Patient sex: M
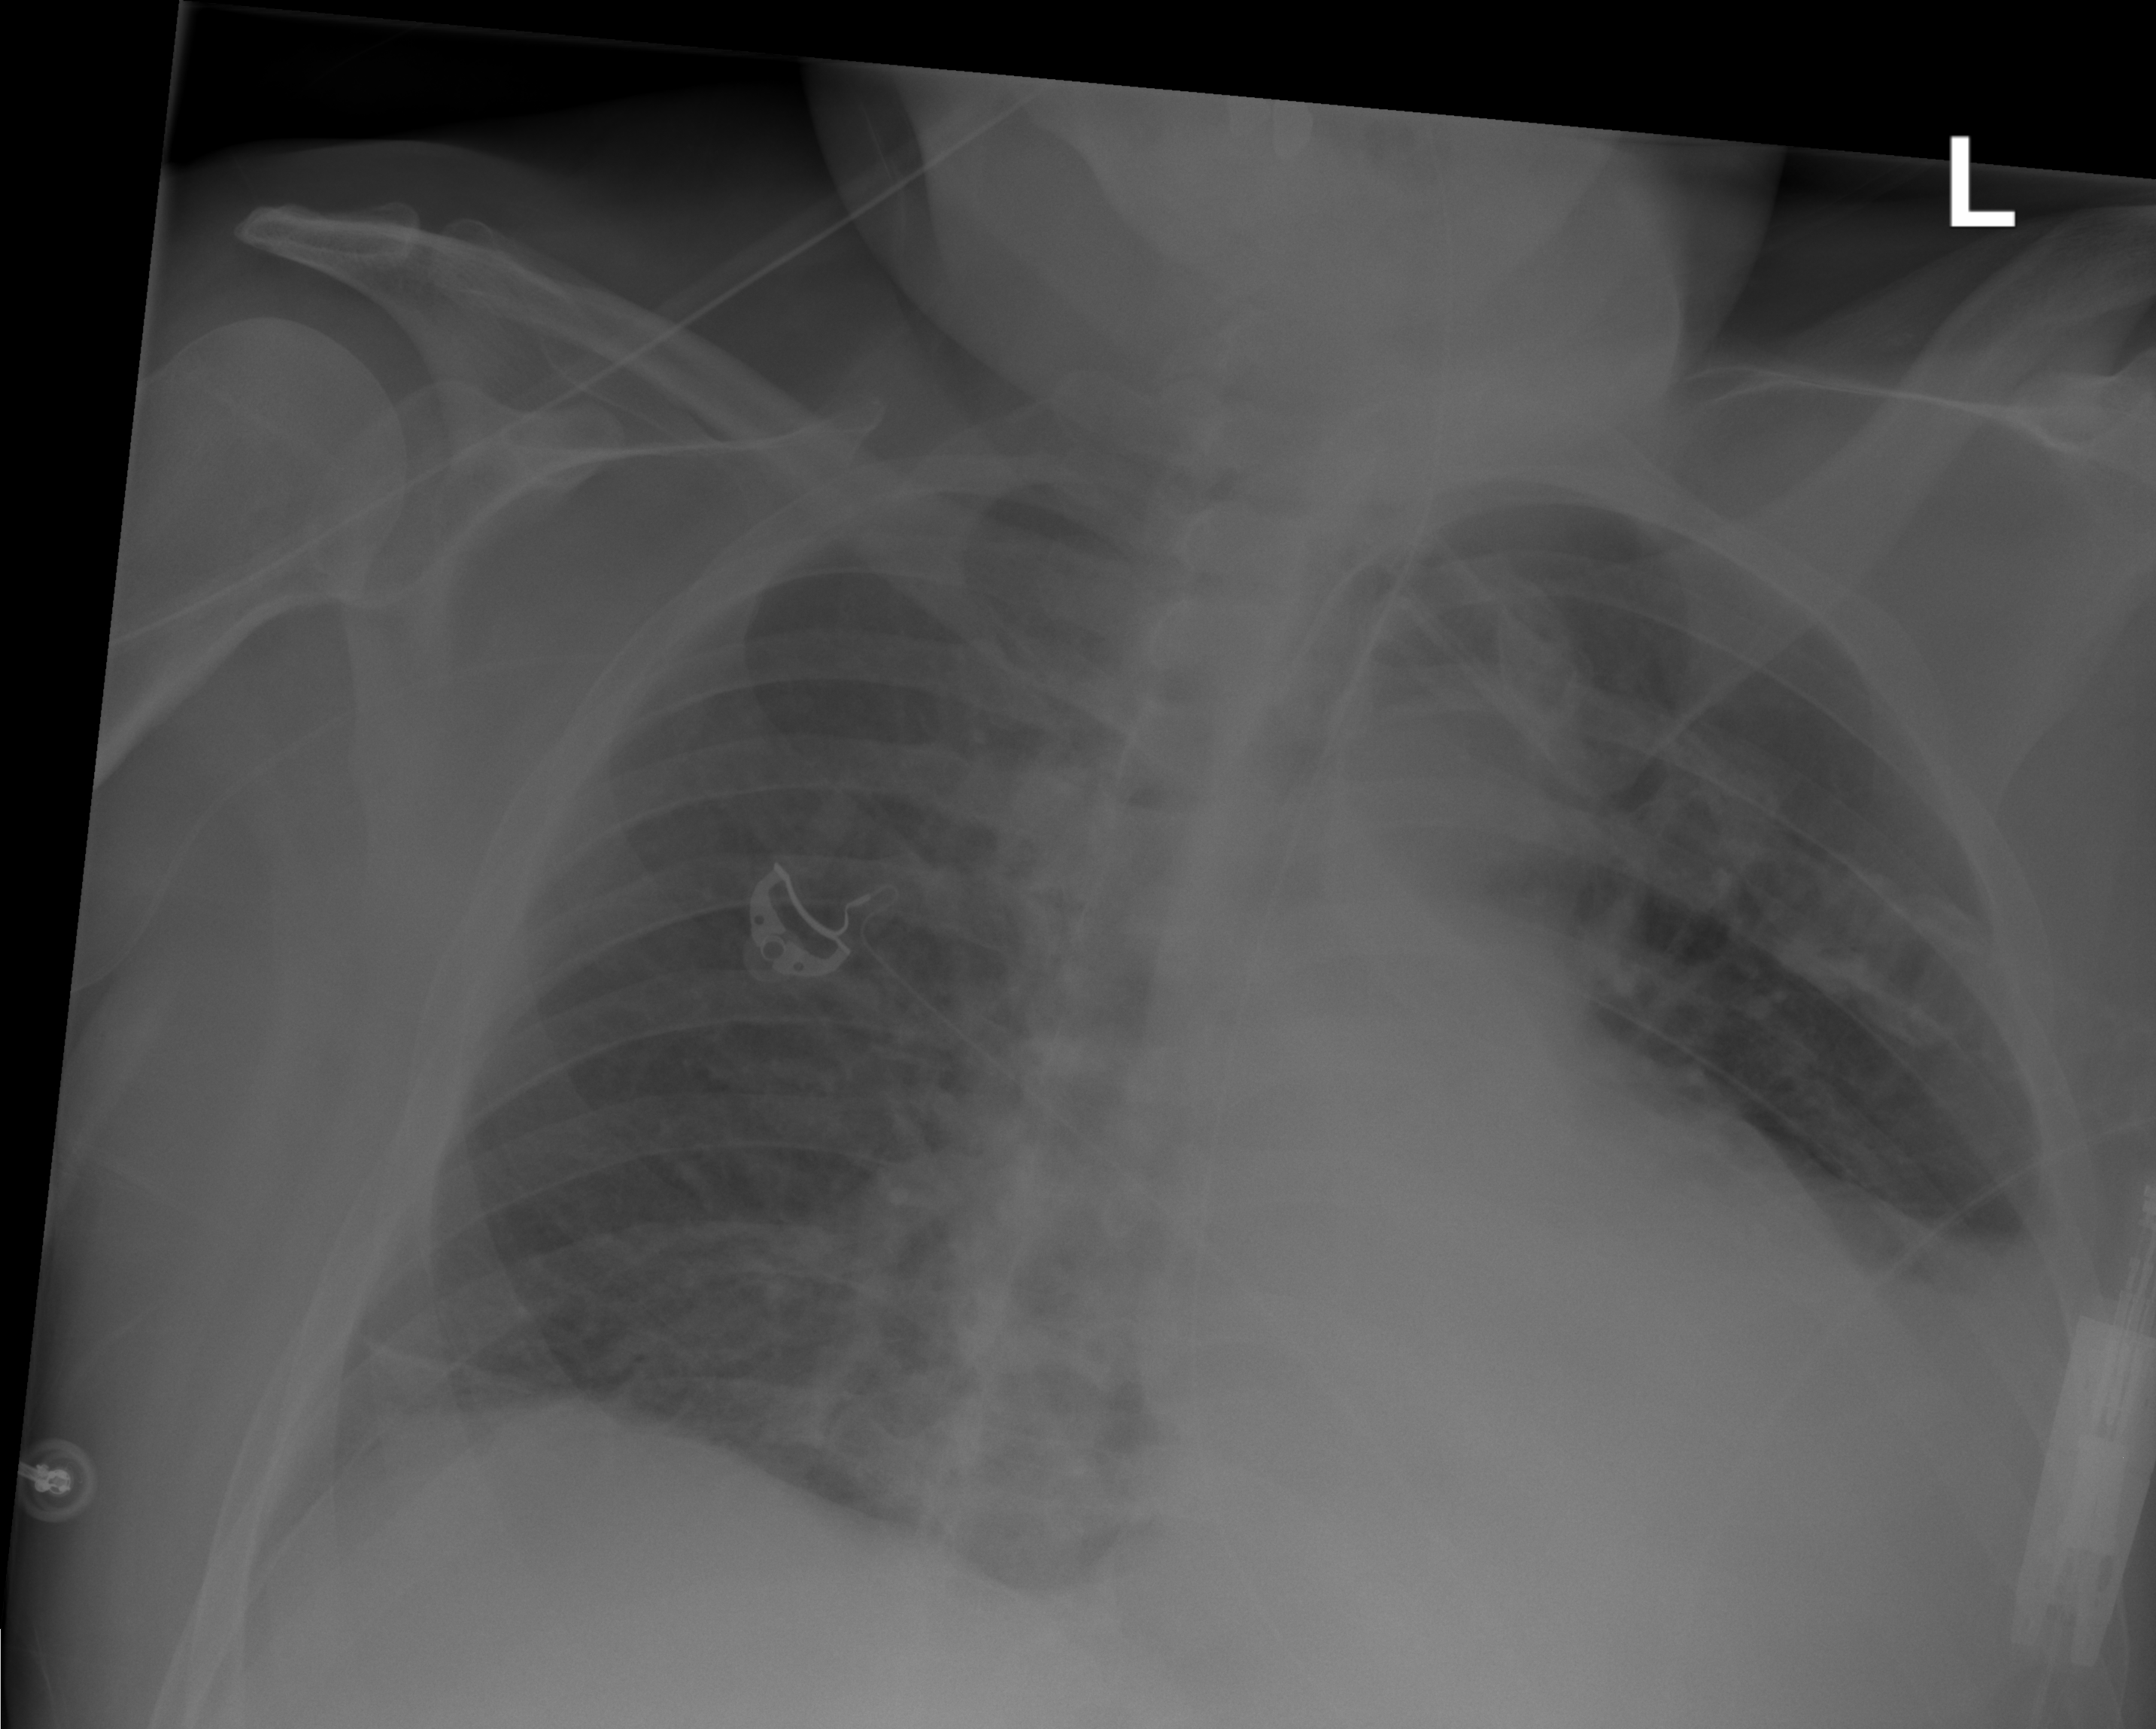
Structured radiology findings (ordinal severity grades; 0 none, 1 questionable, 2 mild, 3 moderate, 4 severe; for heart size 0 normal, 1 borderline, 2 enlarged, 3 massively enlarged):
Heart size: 2
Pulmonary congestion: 0
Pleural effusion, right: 0
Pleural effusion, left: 2
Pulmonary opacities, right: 0
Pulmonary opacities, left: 0
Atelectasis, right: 2
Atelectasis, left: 2